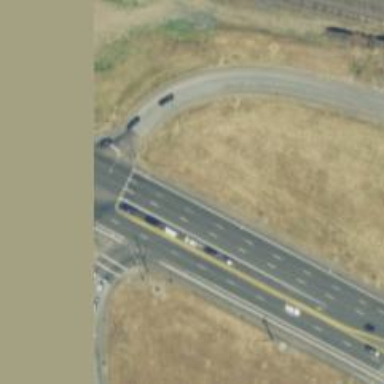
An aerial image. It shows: Primary highway with sidewalk on the left side.